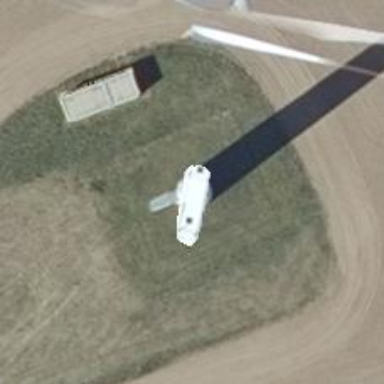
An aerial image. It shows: Wind generator powered by Vestas horizontal axis wind turbine.